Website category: phone
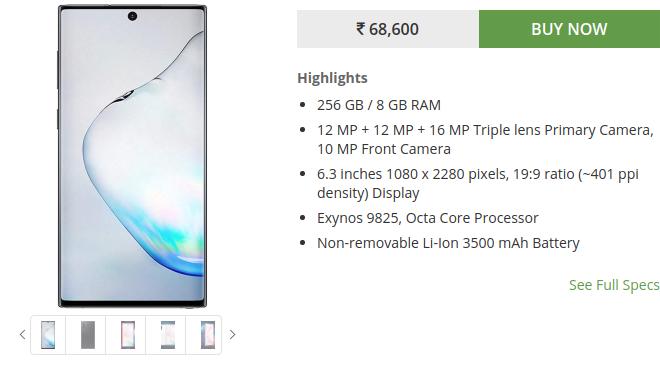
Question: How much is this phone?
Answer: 68,600

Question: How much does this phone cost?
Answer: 68,600

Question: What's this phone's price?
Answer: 68,600

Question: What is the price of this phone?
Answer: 68,600

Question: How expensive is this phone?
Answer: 68,600

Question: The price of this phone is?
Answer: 68,600

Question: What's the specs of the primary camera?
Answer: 12 MP + 12 MP + 16 MP Triple lens Primary Camera

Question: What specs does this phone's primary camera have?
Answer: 12 MP + 12 MP + 16 MP Triple lens Primary Camera

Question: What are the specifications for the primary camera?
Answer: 12 MP + 12 MP + 16 MP Triple lens Primary Camera

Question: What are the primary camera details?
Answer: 12 MP + 12 MP + 16 MP Triple lens Primary Camera

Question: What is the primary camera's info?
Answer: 12 MP + 12 MP + 16 MP Triple lens Primary Camera

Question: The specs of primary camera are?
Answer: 12 MP + 12 MP + 16 MP Triple lens Primary Camera

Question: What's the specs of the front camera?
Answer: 10 MP Front Camera

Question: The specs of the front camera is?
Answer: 10 MP Front Camera

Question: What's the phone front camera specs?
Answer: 10 MP Front Camera

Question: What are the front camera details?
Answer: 10 MP Front Camera

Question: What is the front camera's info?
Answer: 10 MP Front Camera

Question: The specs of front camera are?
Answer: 10 MP Front Camera

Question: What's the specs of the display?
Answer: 6.3 inches 1080 x 2280 pixels, 19:9 ratio (~401 ppi density) Display

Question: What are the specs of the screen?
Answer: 6.3 inches 1080 x 2280 pixels, 19:9 ratio (~401 ppi density) Display

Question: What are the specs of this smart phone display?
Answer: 6.3 inches 1080 x 2280 pixels, 19:9 ratio (~401 ppi density) Display

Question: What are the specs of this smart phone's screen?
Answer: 6.3 inches 1080 x 2280 pixels, 19:9 ratio (~401 ppi density) Display

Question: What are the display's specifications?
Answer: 6.3 inches 1080 x 2280 pixels, 19:9 ratio (~401 ppi density) Display

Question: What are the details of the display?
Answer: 6.3 inches 1080 x 2280 pixels, 19:9 ratio (~401 ppi density) Display

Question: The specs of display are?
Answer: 6.3 inches 1080 x 2280 pixels, 19:9 ratio (~401 ppi density) Display

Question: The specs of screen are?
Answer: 6.3 inches 1080 x 2280 pixels, 19:9 ratio (~401 ppi density) Display

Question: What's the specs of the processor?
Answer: Exynos 9825, Octa Core Processor

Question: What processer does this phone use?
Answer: Exynos 9825, Octa Core Processor

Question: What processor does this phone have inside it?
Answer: Exynos 9825, Octa Core Processor

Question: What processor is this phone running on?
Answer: Exynos 9825, Octa Core Processor

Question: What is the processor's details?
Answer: Exynos 9825, Octa Core Processor

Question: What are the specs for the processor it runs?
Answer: Exynos 9825, Octa Core Processor

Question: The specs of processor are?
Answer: Exynos 9825, Octa Core Processor